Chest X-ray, AP view. Patient: 58 years old, sex M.
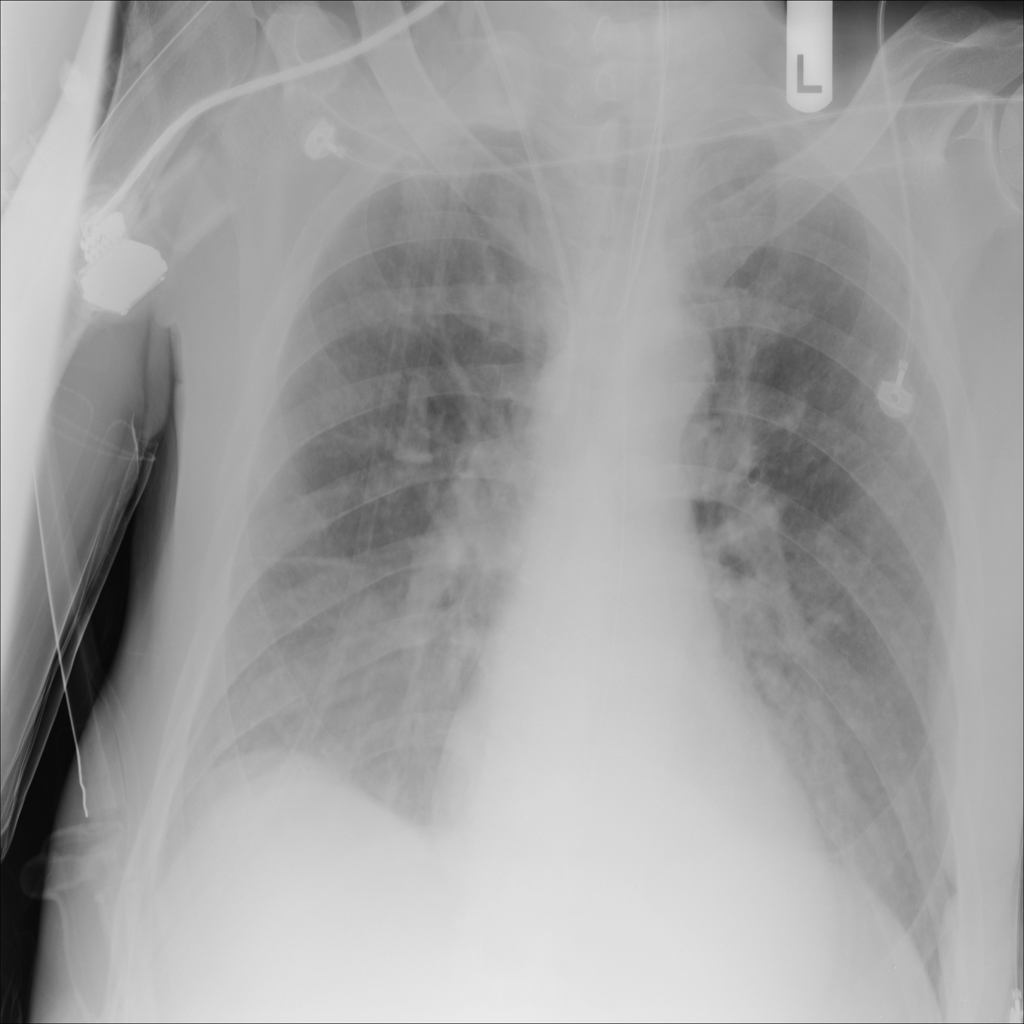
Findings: No Finding